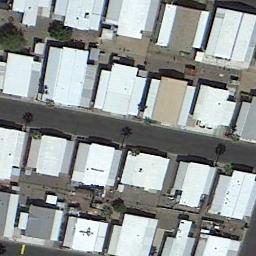
Label: residential